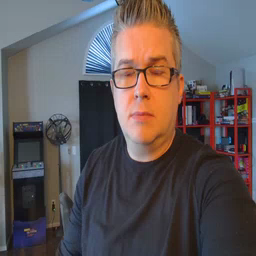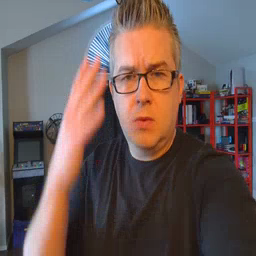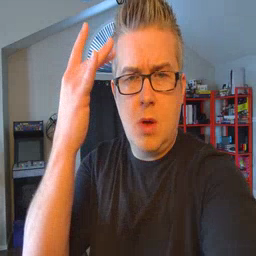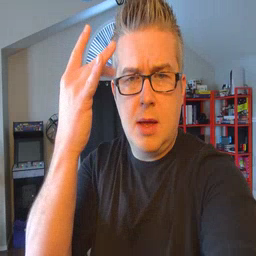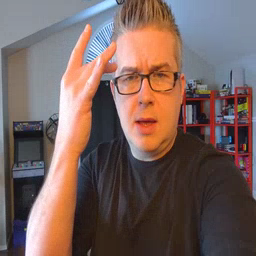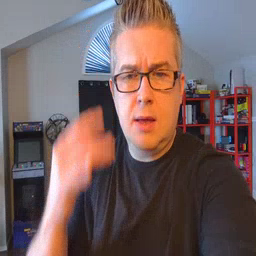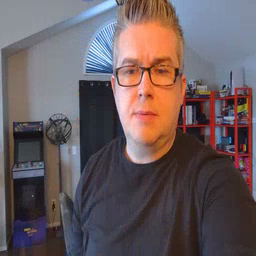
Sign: why